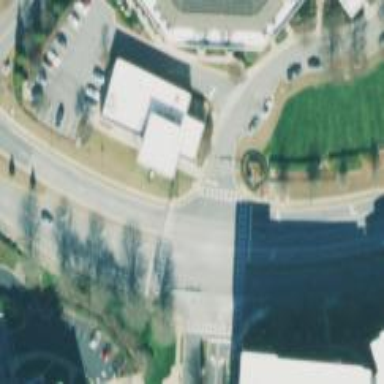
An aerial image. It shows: Marked crossing on footway.